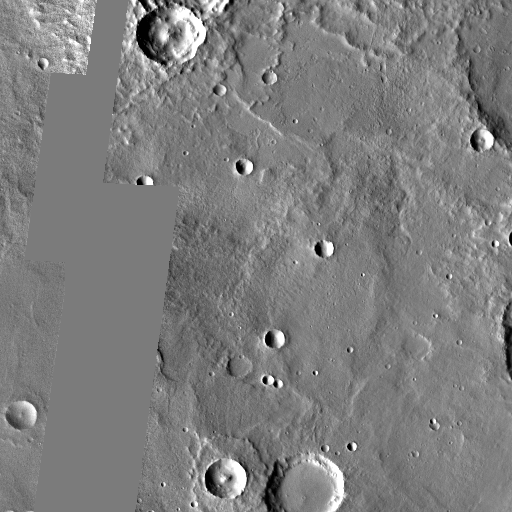
Crater classes present: Background, Other, Layered, Buried, Secondary